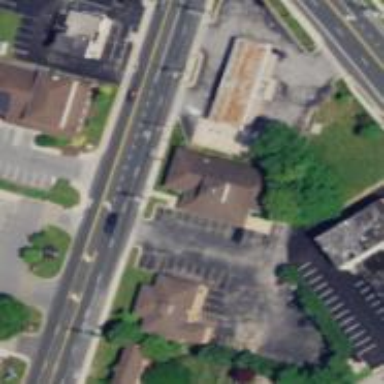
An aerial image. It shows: Healthcare clinic.